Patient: sex F, age 46
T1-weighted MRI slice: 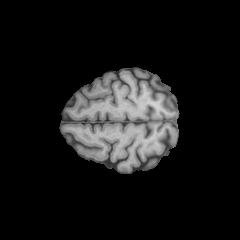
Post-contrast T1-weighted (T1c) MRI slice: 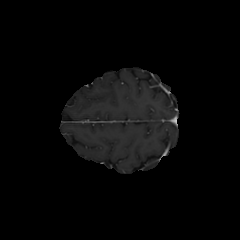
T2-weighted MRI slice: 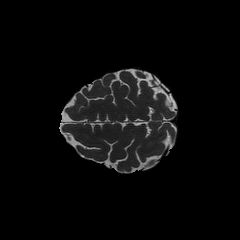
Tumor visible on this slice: no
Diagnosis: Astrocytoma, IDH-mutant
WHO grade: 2